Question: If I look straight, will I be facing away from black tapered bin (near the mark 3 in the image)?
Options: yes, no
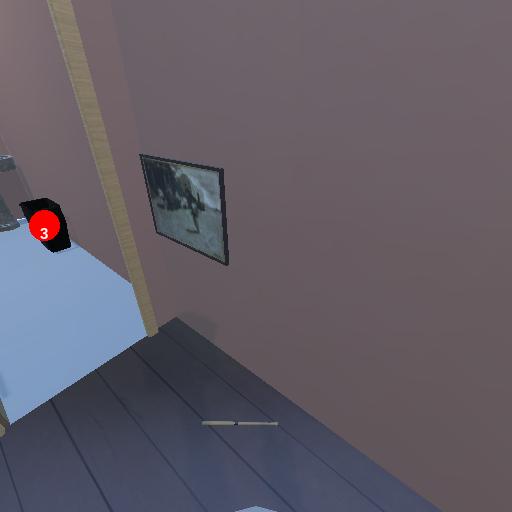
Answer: yes